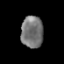
Tissue: prostate
Cell type: T cells
Senescence score: 0.3581
Nuclear area (px): 688
Mean DAPI intensity: 117.469